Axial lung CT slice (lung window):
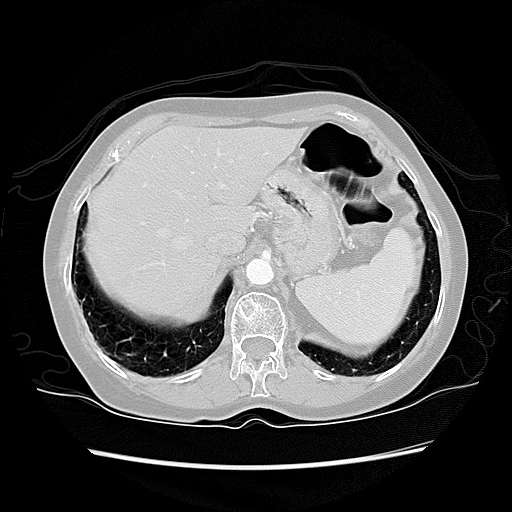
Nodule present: no